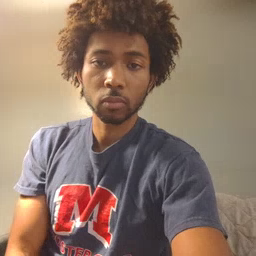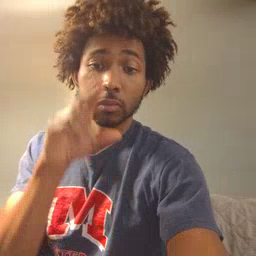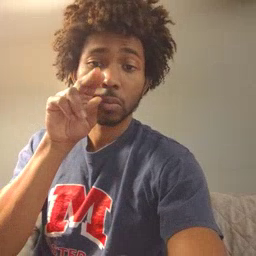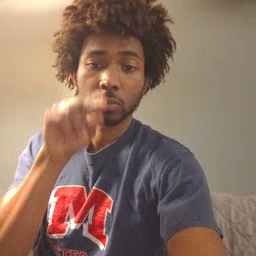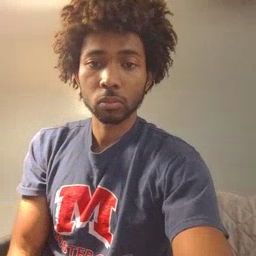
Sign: duck